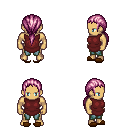
a pixel art fantasy rpg character, male body template, human, tanned skin, maroon tunic, teal pants, pink ponytail hairstyle, brown slippers, four views (front, back, left, right), 2x2 character sprite sheet, small pixel art, hard edges, no anti-aliasing